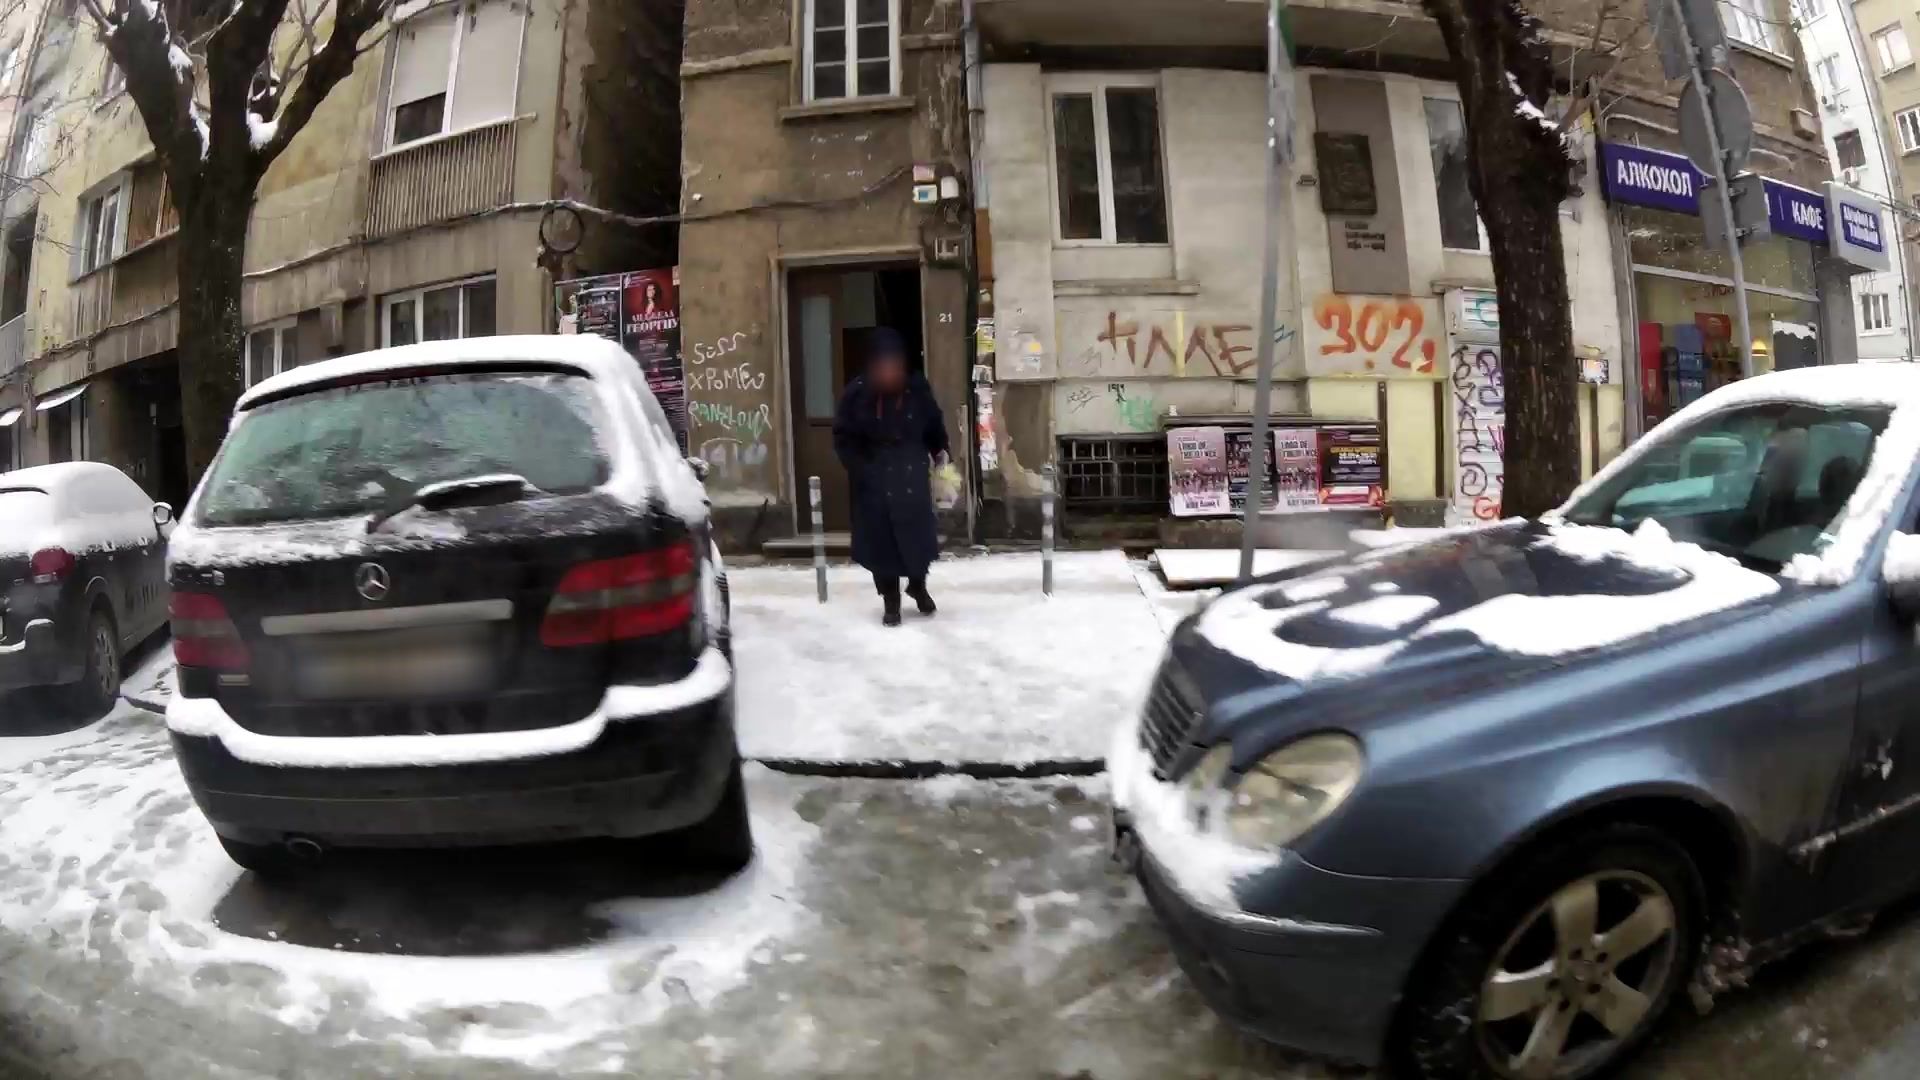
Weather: snowy
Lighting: day
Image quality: good
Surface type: walking surface
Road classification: residential
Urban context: urban centre
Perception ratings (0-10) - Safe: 5.8, Lively: 7.62, Beautiful: 4.94, Boring: 2.43, Depressing: 5.38, Wealthy: 4.99